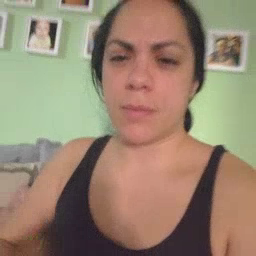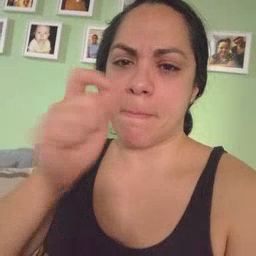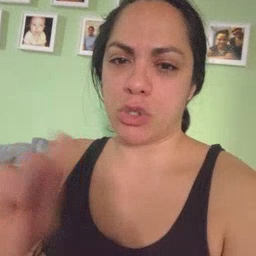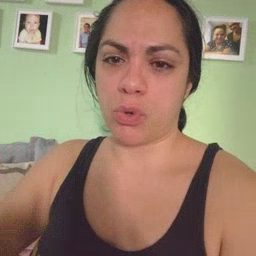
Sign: pencil